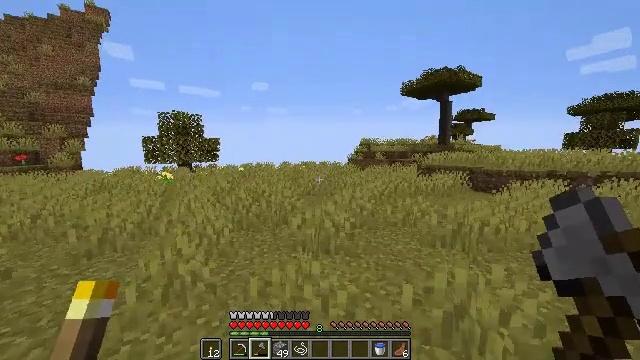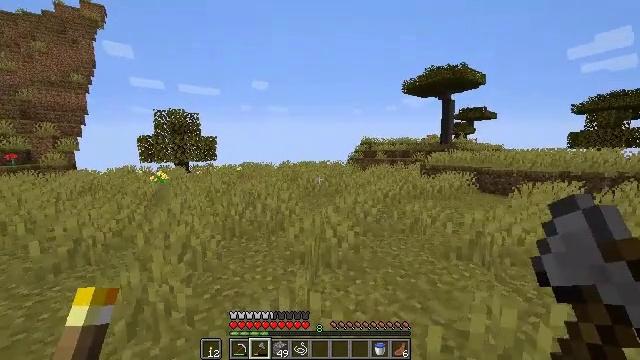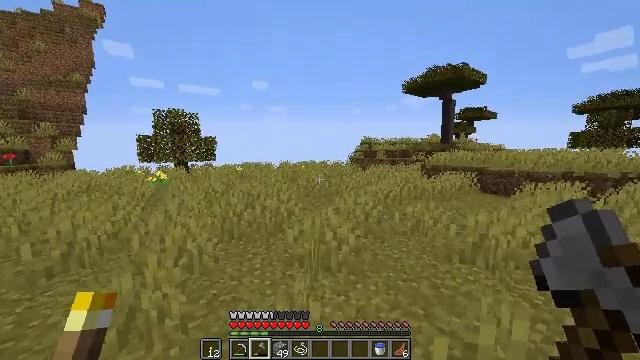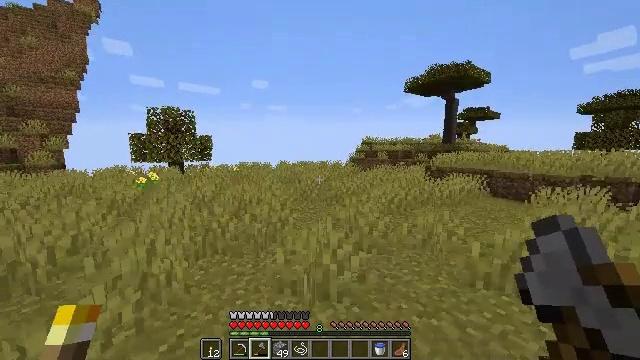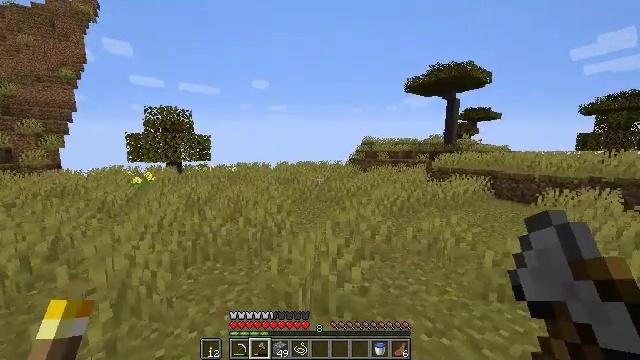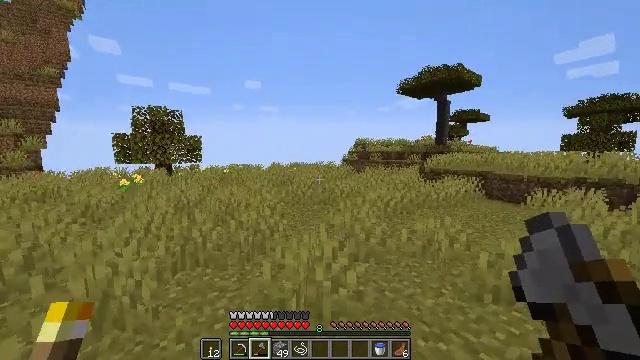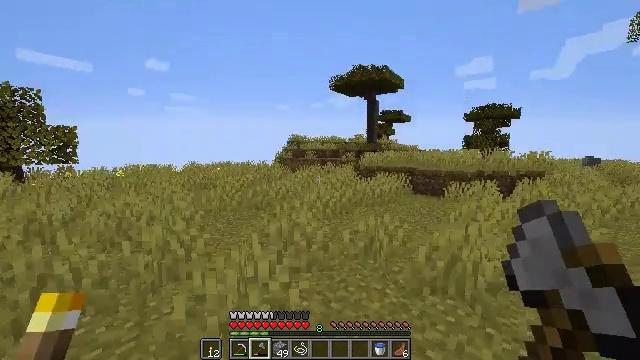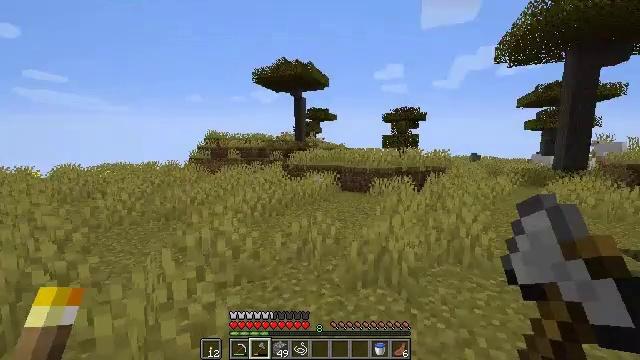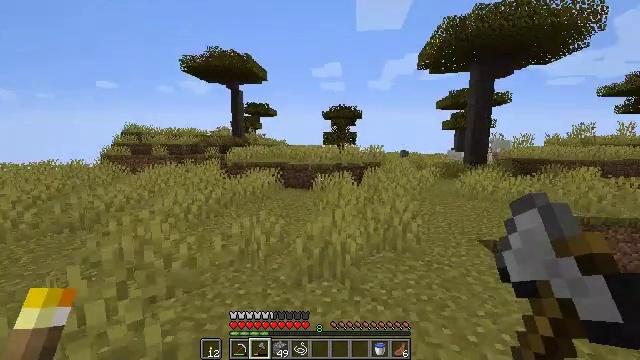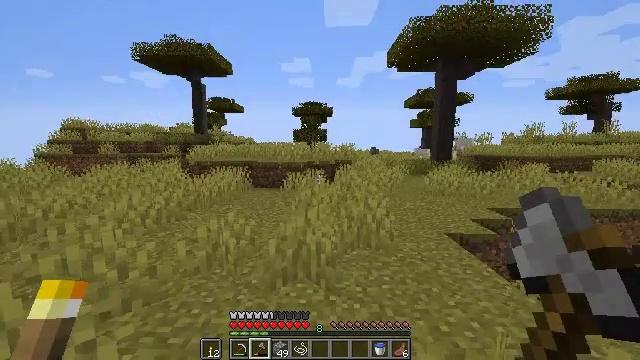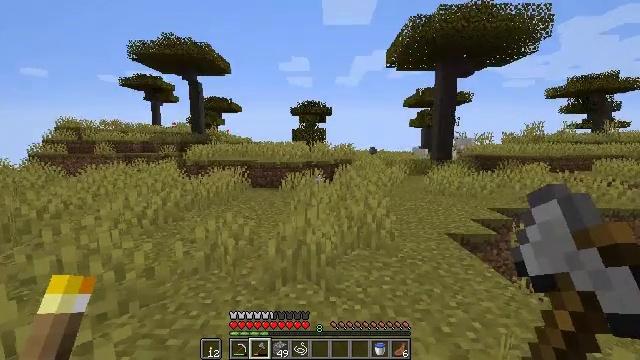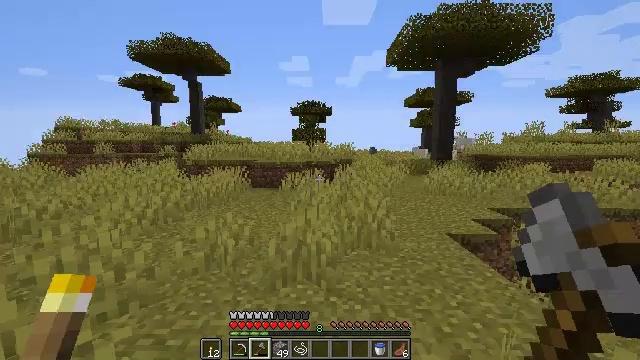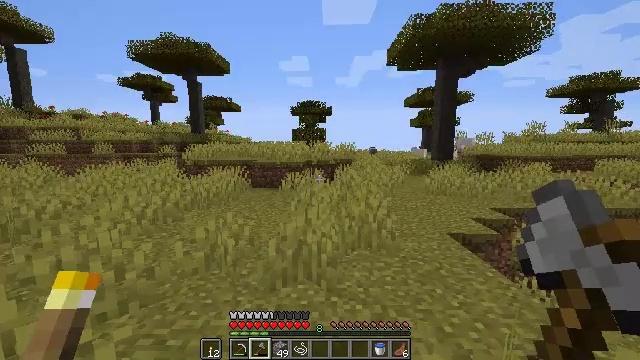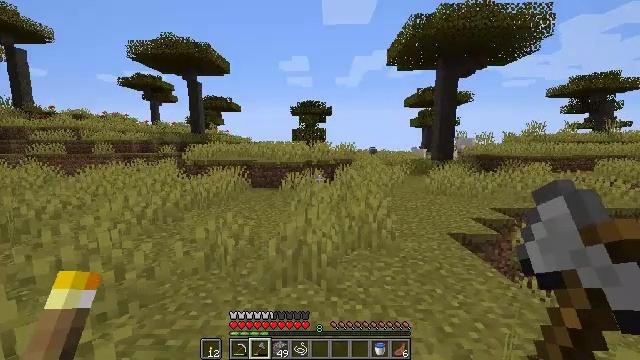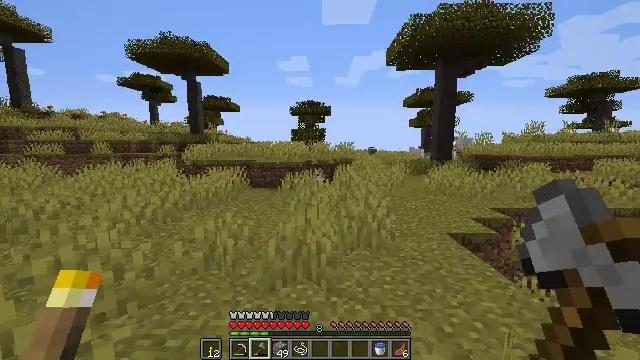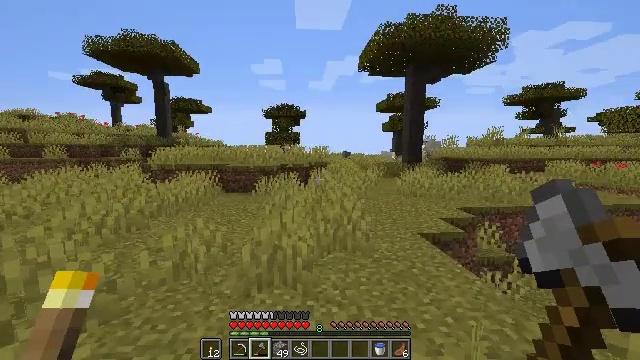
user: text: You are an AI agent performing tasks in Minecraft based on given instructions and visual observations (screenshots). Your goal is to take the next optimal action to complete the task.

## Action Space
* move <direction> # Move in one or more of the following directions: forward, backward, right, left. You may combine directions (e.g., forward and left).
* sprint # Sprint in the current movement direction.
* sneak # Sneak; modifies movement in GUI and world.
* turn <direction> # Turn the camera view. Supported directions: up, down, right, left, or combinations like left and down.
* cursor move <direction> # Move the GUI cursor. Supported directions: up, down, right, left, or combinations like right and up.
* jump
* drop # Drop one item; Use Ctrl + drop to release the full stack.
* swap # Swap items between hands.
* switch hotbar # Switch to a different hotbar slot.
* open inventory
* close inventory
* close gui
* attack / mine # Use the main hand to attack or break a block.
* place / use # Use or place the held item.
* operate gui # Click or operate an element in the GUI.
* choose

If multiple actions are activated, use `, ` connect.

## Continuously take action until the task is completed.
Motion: motion action
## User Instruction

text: Collect the orange carpet by hitting it.
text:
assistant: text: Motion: move forward, attack / mine
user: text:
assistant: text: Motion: move forward, attack / mine
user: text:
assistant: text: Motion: move forward, attack / mine
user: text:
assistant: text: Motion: move forward, attack / mine
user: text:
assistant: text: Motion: turn right, attack / mine
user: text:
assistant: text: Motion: turn right, attack / mine
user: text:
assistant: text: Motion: turn right, attack / mine
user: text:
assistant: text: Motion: turn right, attack / mine
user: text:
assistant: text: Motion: turn right, attack / mine
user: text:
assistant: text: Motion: attack / mine
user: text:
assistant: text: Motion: attack / mine
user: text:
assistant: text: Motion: attack / mine
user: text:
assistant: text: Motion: attack / mine
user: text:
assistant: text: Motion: attack / mine
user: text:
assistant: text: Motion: turn right, attack / mine
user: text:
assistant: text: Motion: turn right, attack / mine
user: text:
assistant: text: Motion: turn right, attack / mine
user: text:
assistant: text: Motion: turn right, attack / mine
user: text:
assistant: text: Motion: move forward, attack / mine
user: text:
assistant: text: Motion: move forward, attack / mine
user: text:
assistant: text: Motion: move forward, sprint, attack / mine
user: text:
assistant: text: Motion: move forward, sprint, attack / mine
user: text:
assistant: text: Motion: move forward, sprint, turn left and down, attack / mine
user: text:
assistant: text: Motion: move forward, sprint, turn left and down, attack / mine
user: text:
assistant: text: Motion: move forward, sprint, turn left, attack / mine
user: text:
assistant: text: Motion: move forward, sprint, turn left, attack / mine
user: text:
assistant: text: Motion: move forward, sprint, attack / mine
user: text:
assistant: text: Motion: move forward, sprint, attack / mine
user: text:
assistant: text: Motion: move forward, sprint, attack / mine
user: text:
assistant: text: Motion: move forward, sprint, attack / mine